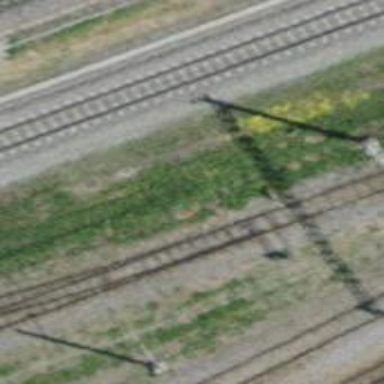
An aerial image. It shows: Railway switch.